Question: My setup is a bit sketchy, I'll admit. This was working correctly with Eclipse Indigo but Luna keeps rebuilding my C++ Android project over and over.
This happens when I select the "Build on resource save (Auto build)" which was rather convenient. Checking this option gets me into an infinite rebuild loop.
I'm building an Android C++ executable without any java layer. I selected Cross GCC in Tool Chain Editor, I removed all tools except for Cross G++. This step makes the include paths tab appear in C/C++ General configuration.
I call 'c:\android\android-ndk-windows\ndk-build.cmd' as a build command.
I checked Build (Incremental build) with parameters 'NDK_DEBUG=1 V=1'
Like this :

I removed everything from the Refresh Policy as I was suspecting that ndk-build modifies the project files, which is picked up by the builder as a change, which creates the problematic loop.
I also added boost to android ndk which has its own Android.mk. My own Android.mk looks like this :
'''
LOCAL_PATH := $(call my-dir)
include $(call all-subdir-makefiles)
include $(CLEAR_VARS)
LOCAL_CC = C:\android\android-ndk-windows\toolchains\arm-linux-androideabi-4.8\prebuilt\windows-x86_64\bin\arm-linux-androideabi-gcc.exe
LOCAL_CXX = C:\android\android-ndk-windows\toolchains\arm-linux-androideabi-4.8\prebuilt\windows-x86_64\bin\arm-linux-androideabi-g++.exe
LOCAL_MODULE := EventInjectorNative
LOCAL_SRC_FILES := ~SRC_LIST~
LOCAL_CPP_EXTENSION := .cpp
LOCAL_CPPFLAGS := -g -std=c++11
LOCAL_CFLAGS := -g
LOCAL_STATIC_LIBRARIES := boost_filesystem boost_system
#LOCAL_C_INCLUDES := C:\android\android-ndk-windows\sources\cxx-stl\gnu-libstdc++\4.8\include
#LOCAL_C_INCLUDES += /cygdrive/c/android/android-ndk-windows/sources/cxx-stl/gnu-libstdc++/4.8/libs/x86_64/include
#LOCAL_C_INCLUDES += C:\android\android-ndk-windows\sources\cxx-stl\gnu-libstdc++\4.8\libs\armeabi-v7a\include
#LOCAL_C_INCLUDES += C:\android\android-ndk-windows\platforms\android-19\arch-arm\usr\include
LOCAL_C_INCLUDES := C:\\android\\android-ndk-windows\\sources\\cxx-stl\\gnu-libstdc++\\4.8\\include
LOCAL_C_INCLUDES += C:\\android\\android-ndk-windows\\sources\\cxx-stl\\gnu-libstdc++\\4.8\\libs\\armeabi-v7a\\include
LOCAL_C_INCLUDES += C:\\android\\android-ndk-windows\\platforms\\android-19\\arch-arm\\usr\\include
LOCAL_C_INCLUDES += C:\\android\\android-ndk-windows\\sources\\boost
include $(BUILD_EXECUTABLE)
$(call import-module, boost)
'''
Is there any way to tell what exactly triggered the automatic build? Eclipse build console only shows that Auto-Build is triggered by shows no cause or explanation.
Without this, the project builds and runs fine. CDT is able to debug with gdb over tcp and all.
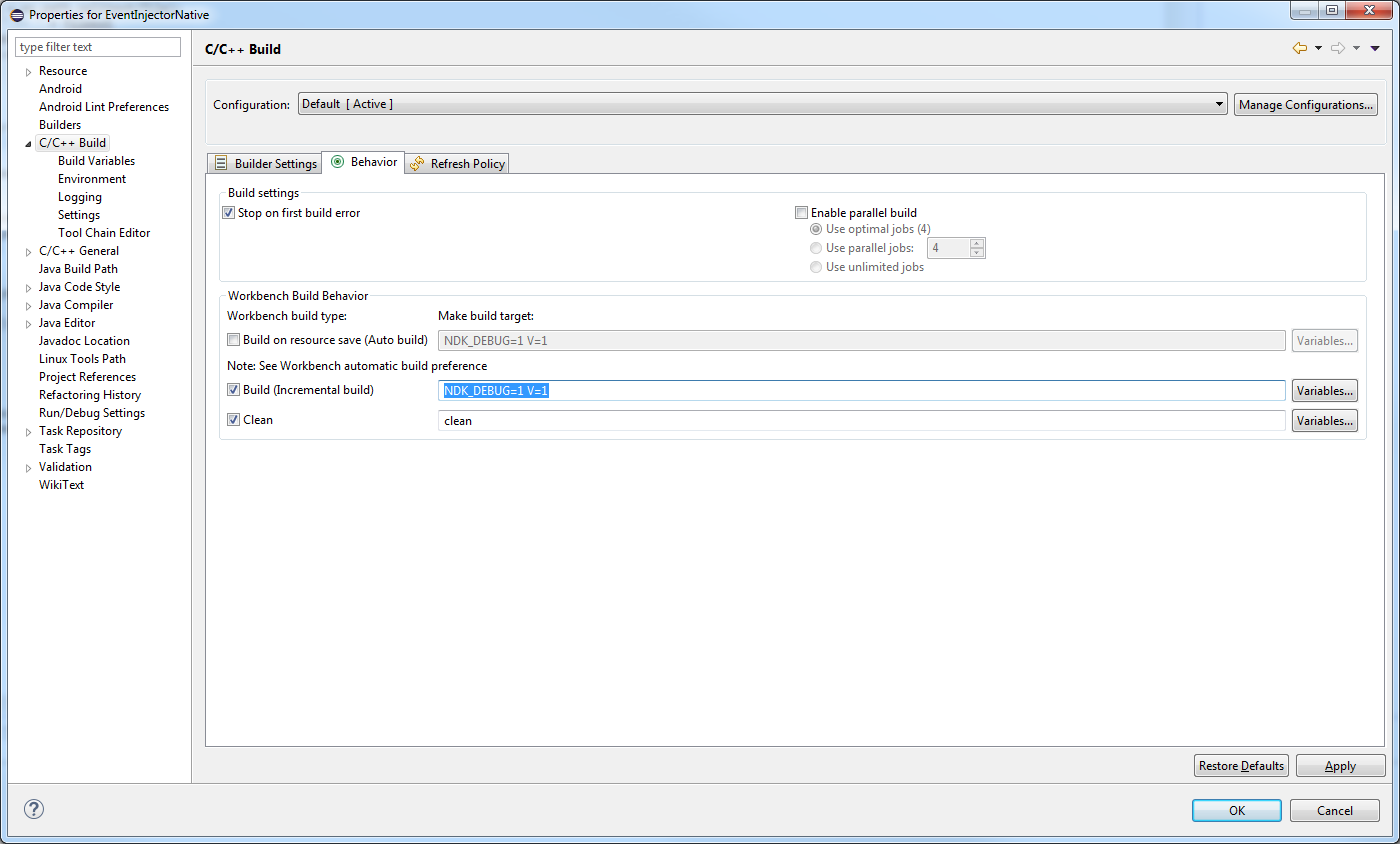
Answer: It seems that this was caused by "CDT GCC Build Output Parser" and "Binary Debug Data Entries" in Properties -> C/C++ General -> Preprocessor Include Paths, Macros etc. (Gotta love the etc in the name...)
No clue what this was about, but unchecking it stopped the infinite loop